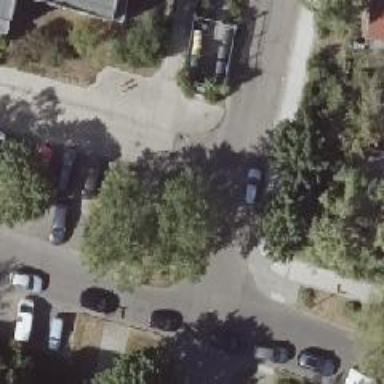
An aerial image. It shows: Residential road with asphalt surface and separate sidewalks on both sides. There is parallel on-street parking on the left side.